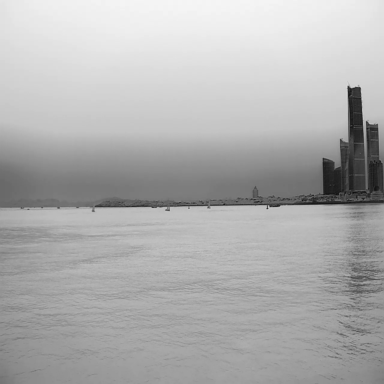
There are three sailboats in the infrared image.